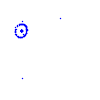
Particle: proton